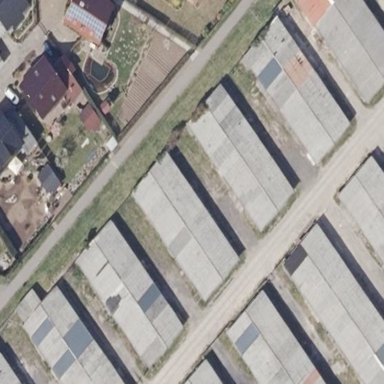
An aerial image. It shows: Group of garages.